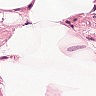
Metastatic tissue present: no